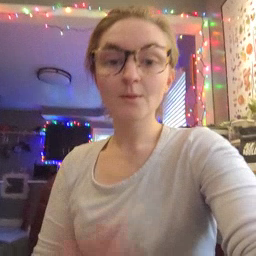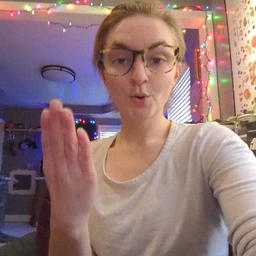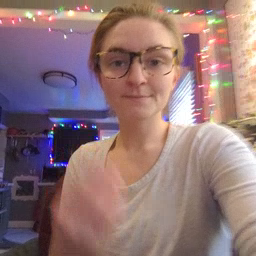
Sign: morning